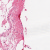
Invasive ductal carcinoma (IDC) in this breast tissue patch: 0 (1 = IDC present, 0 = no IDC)